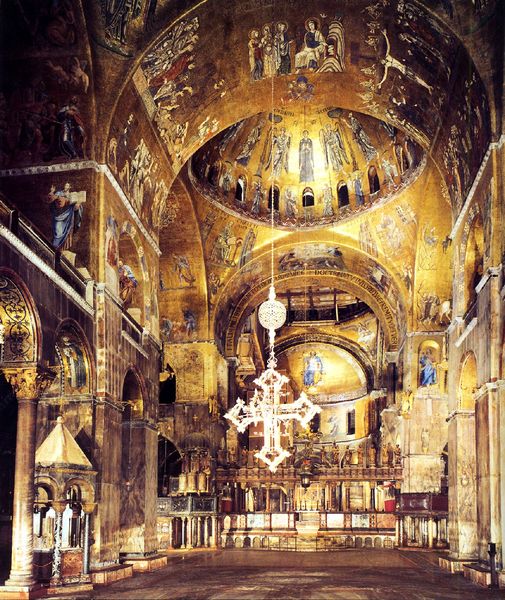
Titel: San Marco in Venedig
Standort: Venedig, S. Marco (EU - I - Venetien)
Schlagwörter: blau, fenster, marmor, pfeiler, säule, säulen, rot, kirche, gold, decke, engel, bogen, italien, venedig, weis, kuppel, glanz, gewölbe, alter, kreuz, dom, seil, mosaik, pracht, altar, kathedrale, lettner, orgel, hängend, kanzel, christus, jesus, christlich, apsis, fresken, chor, kapelle, heilige, sizilien, san marco, retabel, sakristei, katholisch, apostel, ravenna, mosaiken, strebebalken, zimborium, nkreuz